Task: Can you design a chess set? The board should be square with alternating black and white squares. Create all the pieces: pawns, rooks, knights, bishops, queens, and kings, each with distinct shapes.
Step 5272:
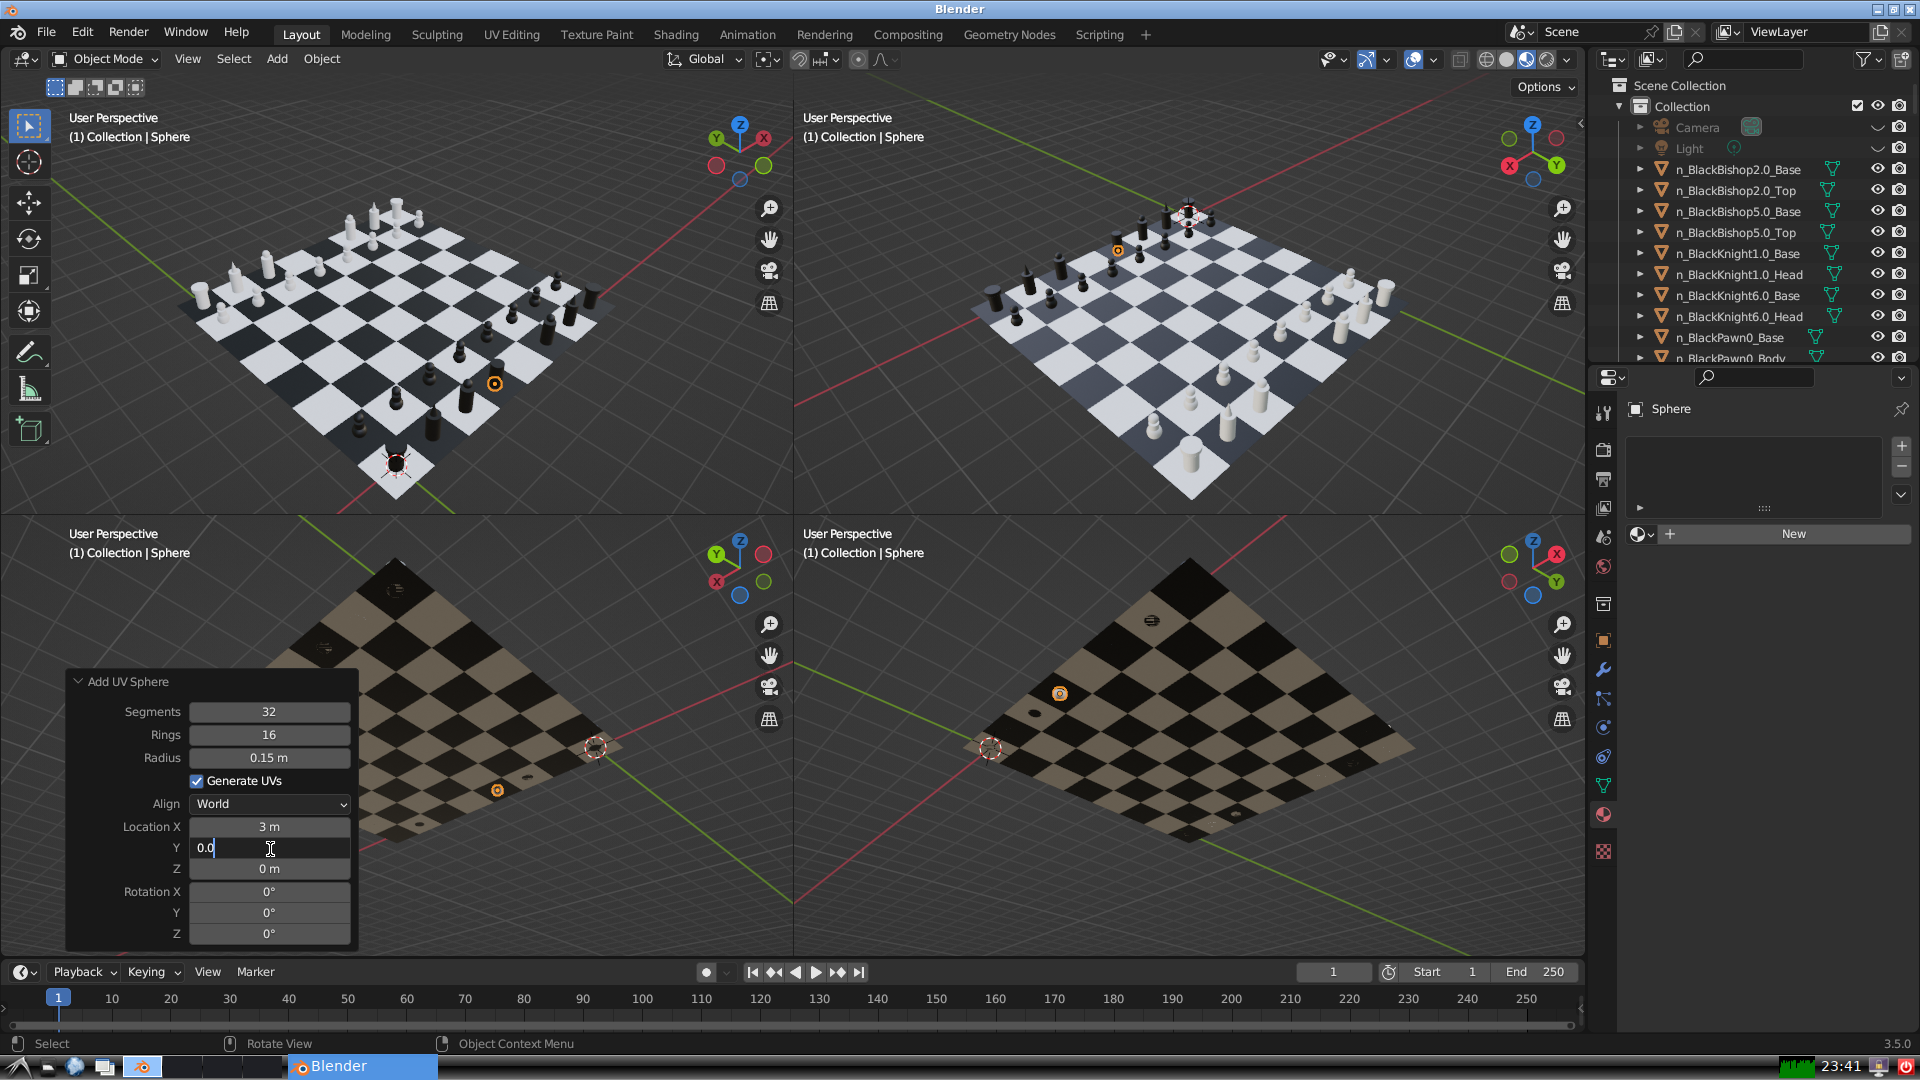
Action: {"key_press": ['Return']}